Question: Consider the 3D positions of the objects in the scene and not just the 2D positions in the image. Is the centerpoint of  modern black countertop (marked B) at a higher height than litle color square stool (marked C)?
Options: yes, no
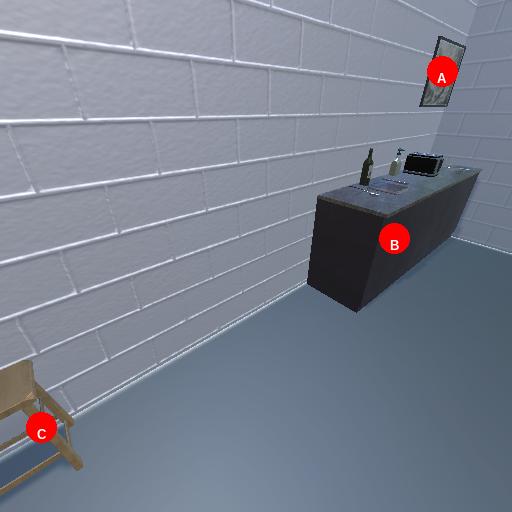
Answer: yes